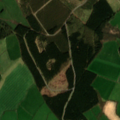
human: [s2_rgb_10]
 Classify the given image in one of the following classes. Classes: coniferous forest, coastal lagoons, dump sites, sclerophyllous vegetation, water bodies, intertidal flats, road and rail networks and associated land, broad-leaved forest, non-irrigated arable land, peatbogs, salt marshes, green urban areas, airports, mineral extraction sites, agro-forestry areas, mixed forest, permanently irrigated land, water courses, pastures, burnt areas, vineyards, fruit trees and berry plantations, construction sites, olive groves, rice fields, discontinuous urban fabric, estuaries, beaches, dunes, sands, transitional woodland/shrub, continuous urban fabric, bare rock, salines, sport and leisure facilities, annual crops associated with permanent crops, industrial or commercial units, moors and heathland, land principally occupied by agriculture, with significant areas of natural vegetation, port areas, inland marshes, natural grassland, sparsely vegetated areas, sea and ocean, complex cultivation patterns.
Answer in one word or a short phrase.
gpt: non-irrigated arable land, pastures, coniferous forest, transitional woodland/shrub